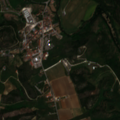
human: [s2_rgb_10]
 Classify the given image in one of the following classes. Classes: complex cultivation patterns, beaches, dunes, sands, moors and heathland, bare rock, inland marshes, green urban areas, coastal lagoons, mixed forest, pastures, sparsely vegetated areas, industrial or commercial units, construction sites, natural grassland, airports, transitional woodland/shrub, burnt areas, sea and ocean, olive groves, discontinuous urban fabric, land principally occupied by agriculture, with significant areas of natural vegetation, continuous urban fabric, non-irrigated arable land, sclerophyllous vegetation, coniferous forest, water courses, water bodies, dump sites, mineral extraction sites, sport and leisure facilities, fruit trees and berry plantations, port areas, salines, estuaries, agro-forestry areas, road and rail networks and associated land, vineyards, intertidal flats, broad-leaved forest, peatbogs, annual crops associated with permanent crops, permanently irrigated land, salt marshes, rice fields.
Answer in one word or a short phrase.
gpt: discontinuous urban fabric, non-irrigated arable land, permanently irrigated land, olive groves, complex cultivation patterns, land principally occupied by agriculture, with significant areas of natural vegetation